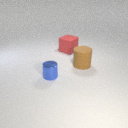
large red rubber cube to the right of small blue metal cylinder